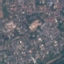
Label: Residential